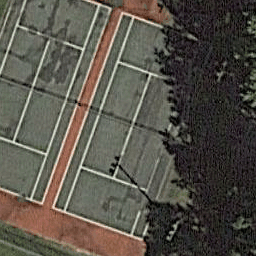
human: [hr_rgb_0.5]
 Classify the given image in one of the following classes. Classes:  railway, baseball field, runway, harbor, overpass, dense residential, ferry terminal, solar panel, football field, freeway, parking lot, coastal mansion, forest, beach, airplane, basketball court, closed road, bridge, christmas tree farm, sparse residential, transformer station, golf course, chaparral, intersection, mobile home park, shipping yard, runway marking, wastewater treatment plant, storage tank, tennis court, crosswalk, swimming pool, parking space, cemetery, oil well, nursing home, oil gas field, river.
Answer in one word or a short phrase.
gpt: tennis court